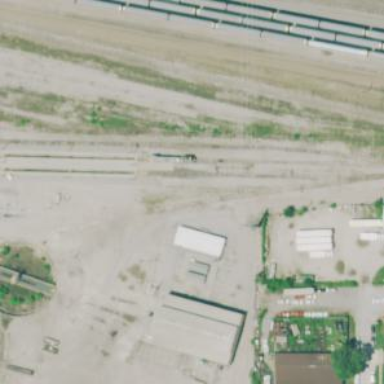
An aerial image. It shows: Railway yard in service.